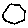
Label: hexagon